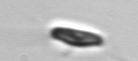
Label: Chrysochromulina